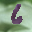
Label: 6